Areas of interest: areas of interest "Rongda Watermark Rongting"
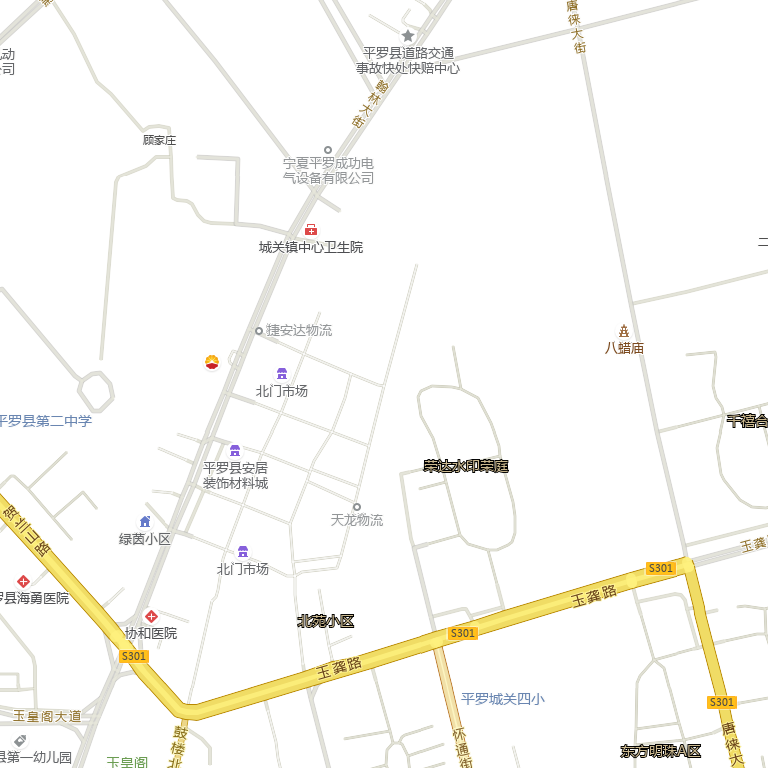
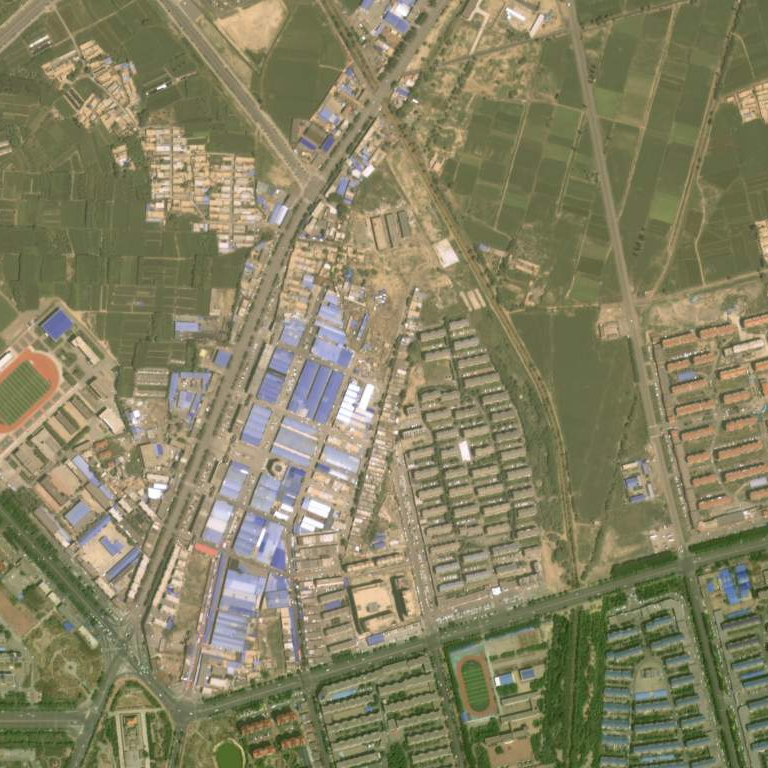